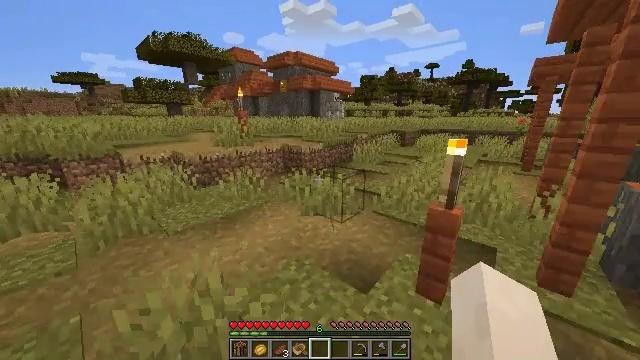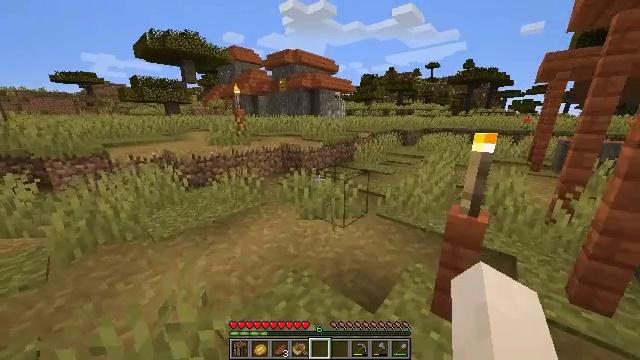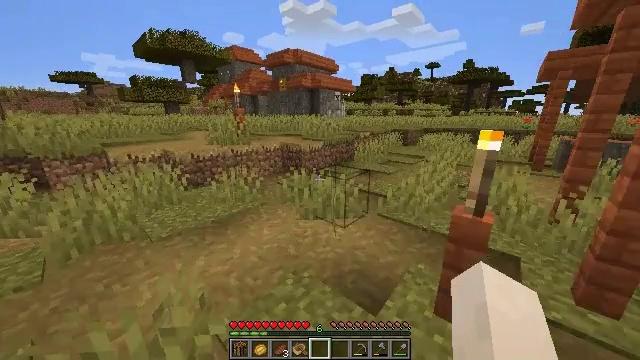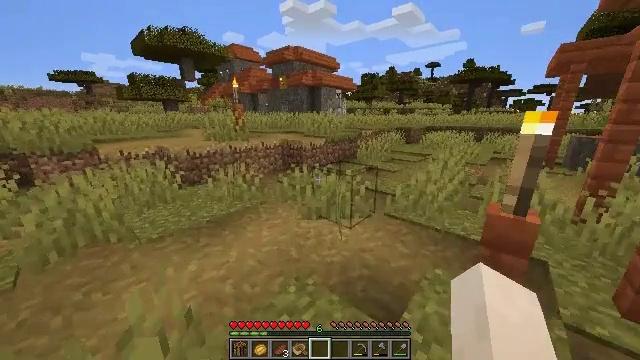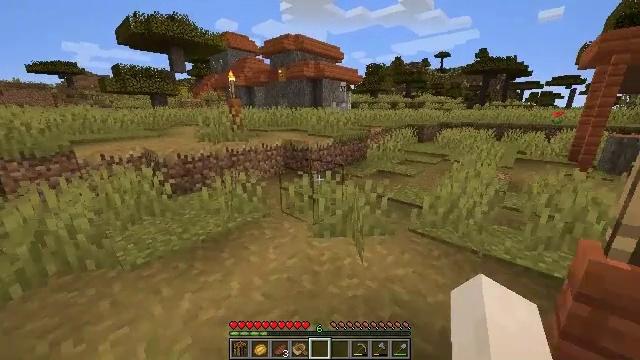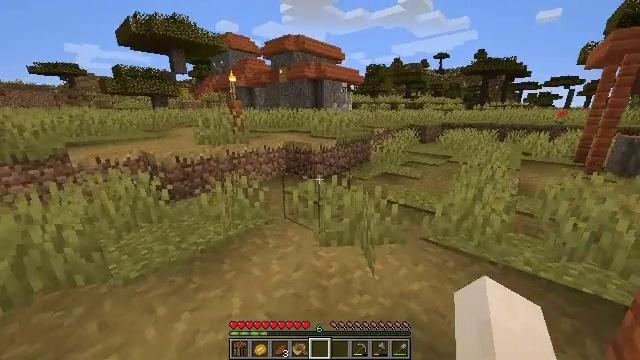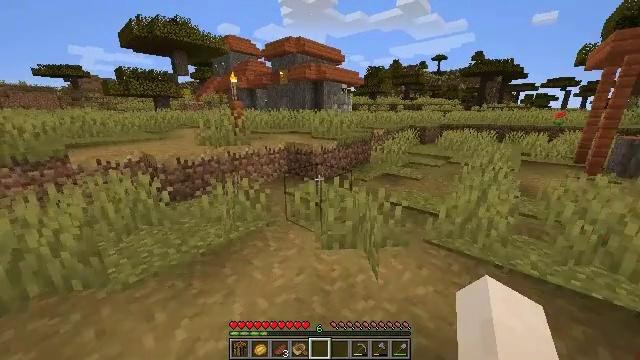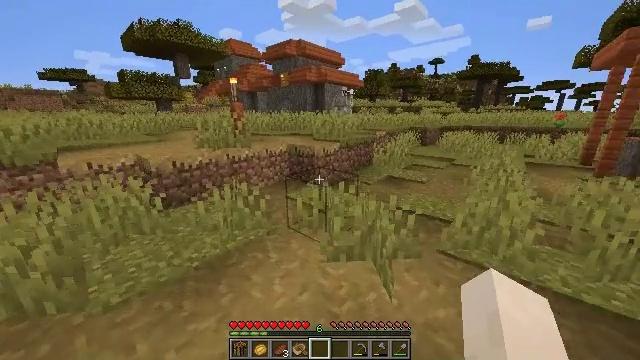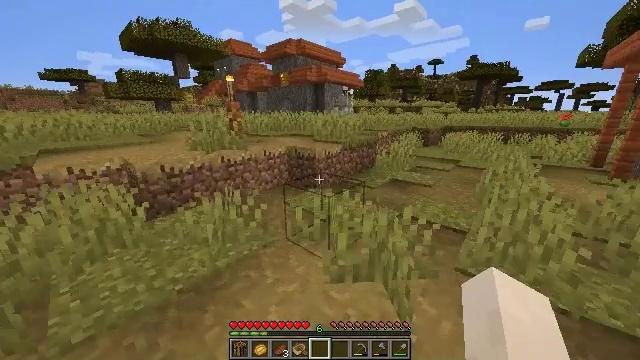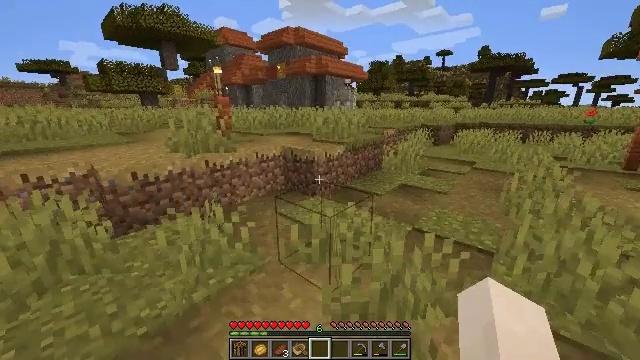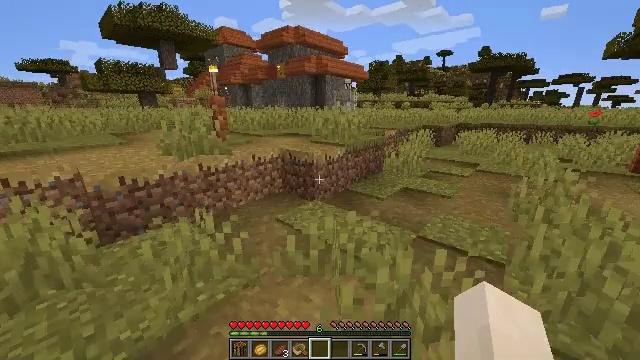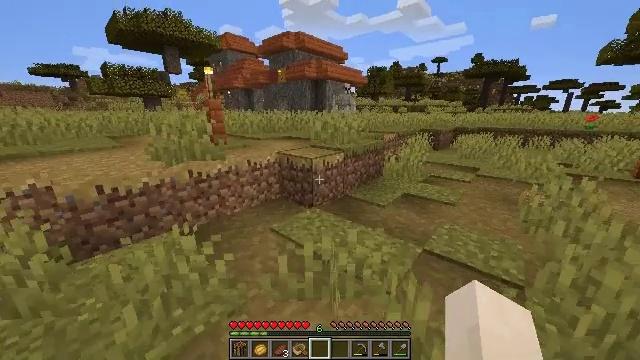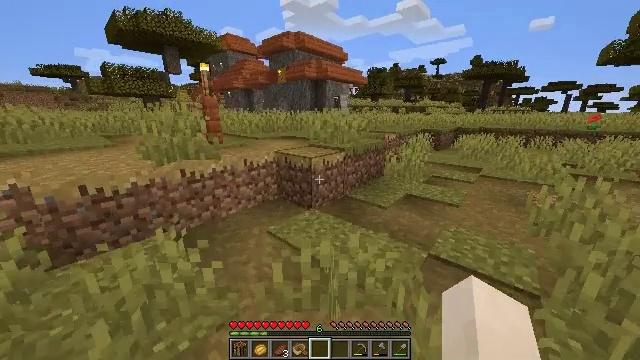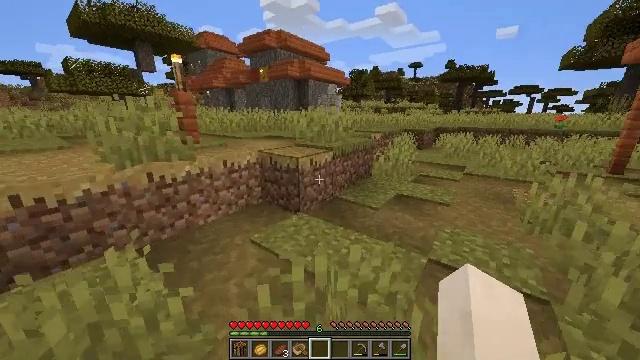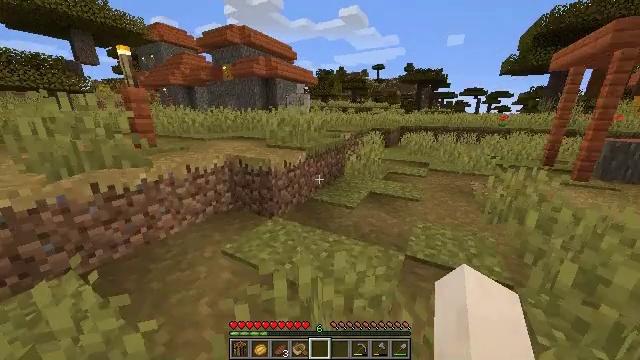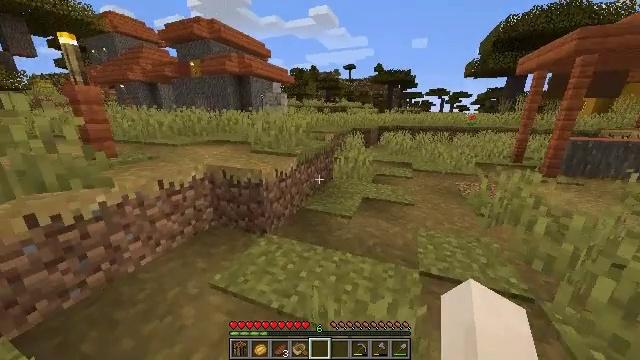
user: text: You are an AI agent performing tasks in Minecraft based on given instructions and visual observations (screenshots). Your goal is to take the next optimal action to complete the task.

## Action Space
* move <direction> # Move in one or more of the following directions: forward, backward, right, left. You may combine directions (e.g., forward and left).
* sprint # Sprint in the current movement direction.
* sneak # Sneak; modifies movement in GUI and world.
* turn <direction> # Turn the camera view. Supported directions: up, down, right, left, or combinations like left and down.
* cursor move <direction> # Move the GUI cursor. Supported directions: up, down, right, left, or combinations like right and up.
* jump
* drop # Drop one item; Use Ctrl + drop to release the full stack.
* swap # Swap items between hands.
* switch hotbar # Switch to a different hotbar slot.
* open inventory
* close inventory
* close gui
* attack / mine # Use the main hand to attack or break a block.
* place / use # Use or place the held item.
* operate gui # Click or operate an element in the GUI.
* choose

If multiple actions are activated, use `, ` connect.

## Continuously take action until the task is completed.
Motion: motion action
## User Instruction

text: Reclaim the acacia fence from a structure.
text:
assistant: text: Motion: move forward, sprint
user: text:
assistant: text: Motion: move forward, sprint
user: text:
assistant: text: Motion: move forward, sprint
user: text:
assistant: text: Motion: move forward, sprint
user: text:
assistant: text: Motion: move forward, sprint
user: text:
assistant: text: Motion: move forward, sprint
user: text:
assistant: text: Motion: move forward, sprint
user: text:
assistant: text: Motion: move forward, sprint
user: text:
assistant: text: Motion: move forward, sprint
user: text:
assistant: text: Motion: move forward, sprint
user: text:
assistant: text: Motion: move forward, sprint
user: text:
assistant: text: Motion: move forward, sprint
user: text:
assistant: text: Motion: move forward and move left, sprint, turn right
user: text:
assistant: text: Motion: move forward and move left, sprint, turn right
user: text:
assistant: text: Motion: move forward and move left, sprint, turn right
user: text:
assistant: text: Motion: move forward and move left, sprint, turn right
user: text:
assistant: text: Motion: move forward and move left, sprint, turn right, jump
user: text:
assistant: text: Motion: move forward and move left, sprint, turn right, jump
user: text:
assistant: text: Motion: move forward and move left, sprint, turn right, jump
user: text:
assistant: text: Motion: move forward and move left, sprint, jump
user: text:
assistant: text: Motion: move forward and move left, sprint, turn right, jump
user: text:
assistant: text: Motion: move left, sprint
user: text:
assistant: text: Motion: move left, sprint, turn right
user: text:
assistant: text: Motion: move left, sprint, turn right
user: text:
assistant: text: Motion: move left, sprint, turn right
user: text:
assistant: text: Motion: move left, sprint, turn right
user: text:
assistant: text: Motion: move left, sprint, turn right
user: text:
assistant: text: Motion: move left, sprint, turn right
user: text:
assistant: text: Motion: move left, sprint, turn right
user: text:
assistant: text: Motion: move forward and move left, sprint, turn right